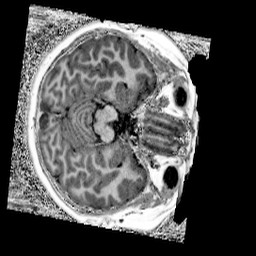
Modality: UNIT1
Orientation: axial
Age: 10
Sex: male
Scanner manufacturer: siemens
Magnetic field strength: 3 T
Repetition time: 4 s
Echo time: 0.00303 s